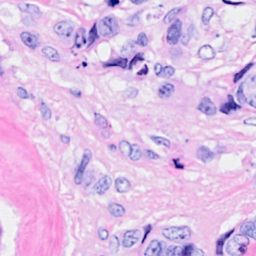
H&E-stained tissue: Breast